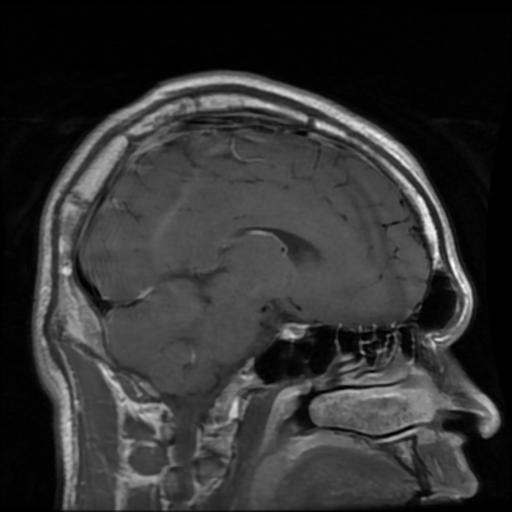
Label: pituitary